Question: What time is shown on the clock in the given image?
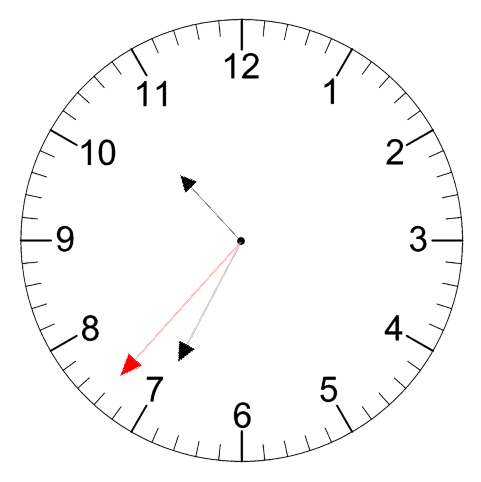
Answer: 10:34:37